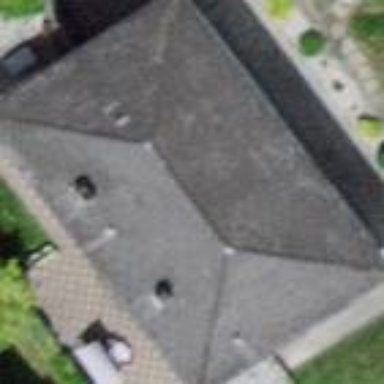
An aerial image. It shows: Detached building with hipped roof shape.